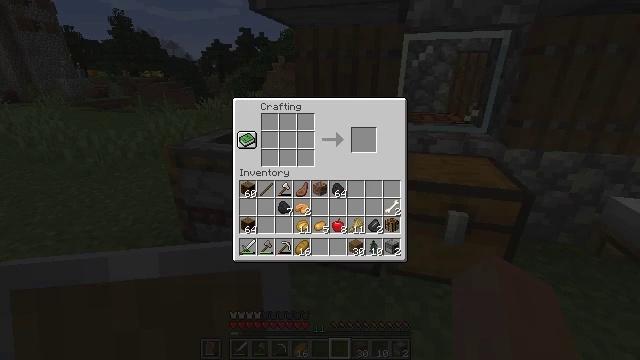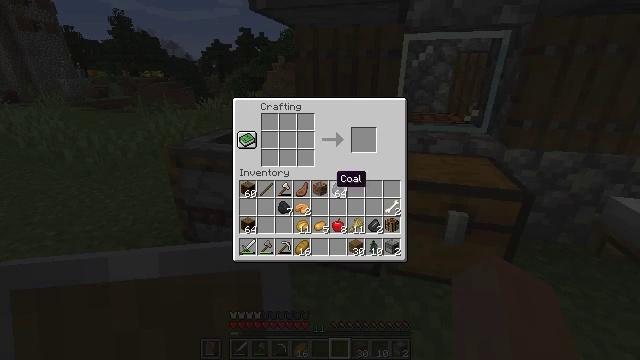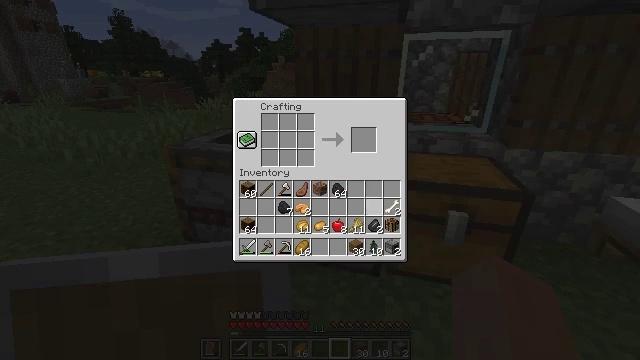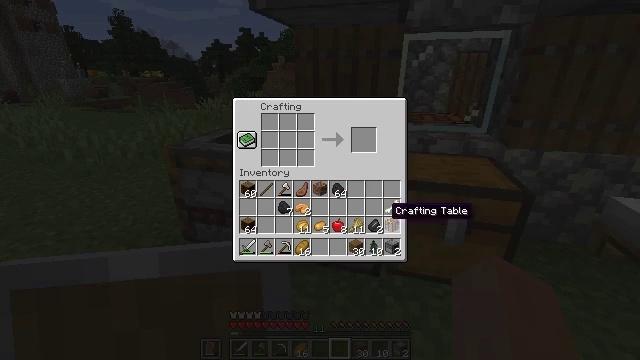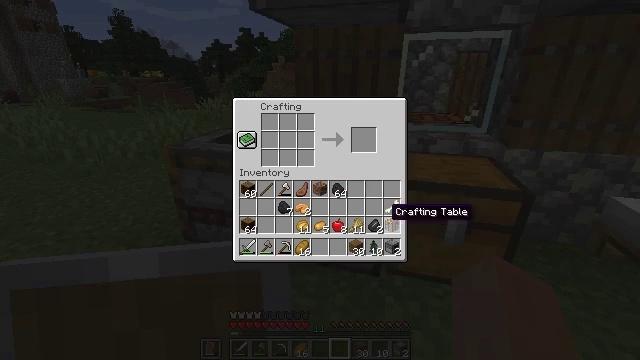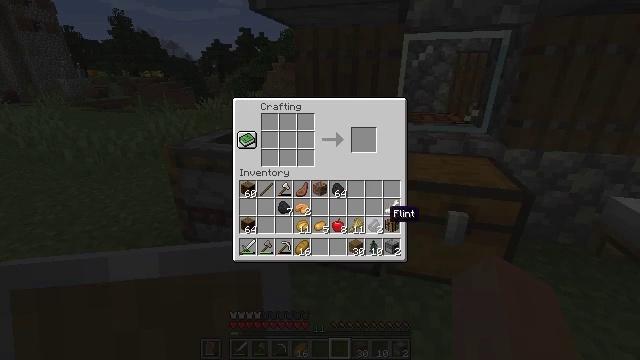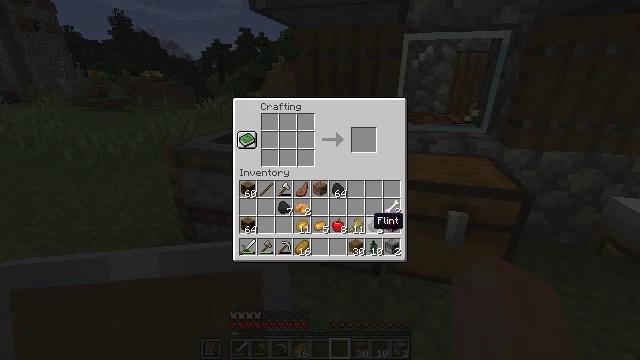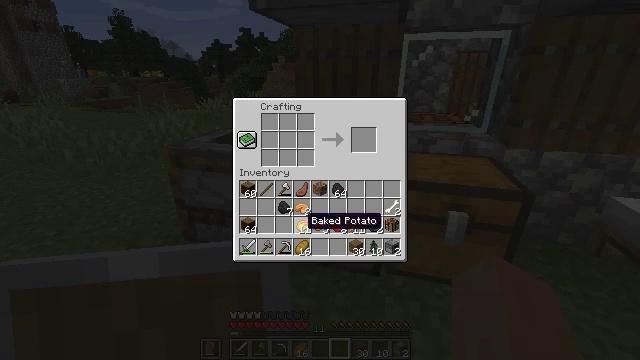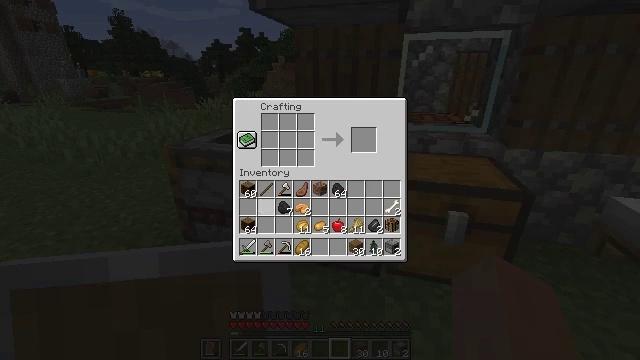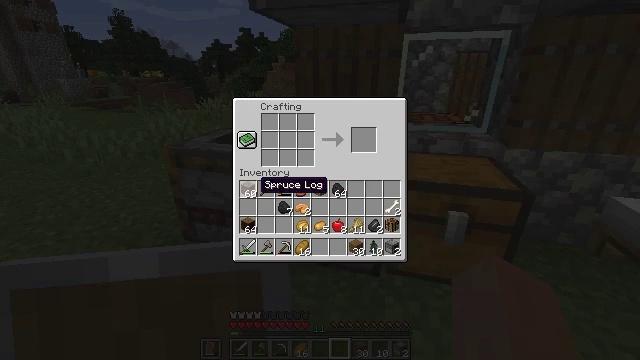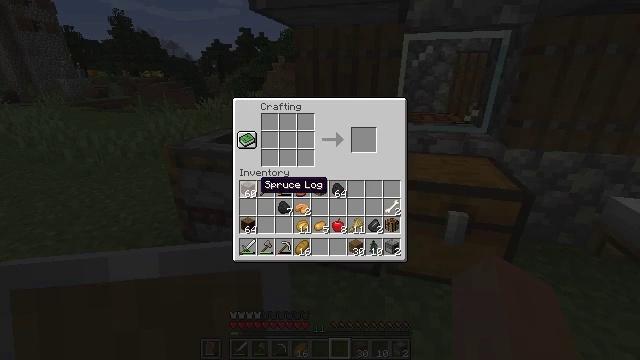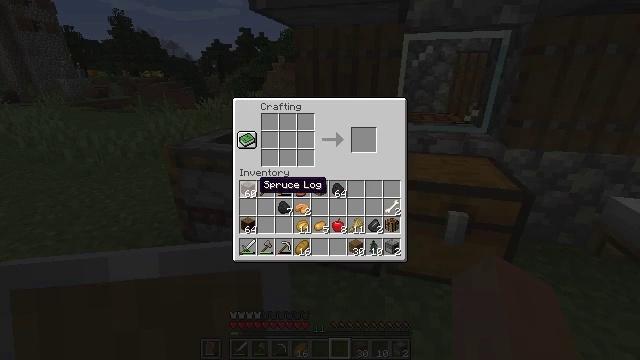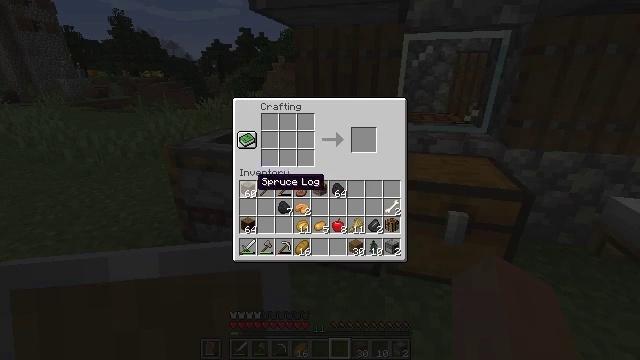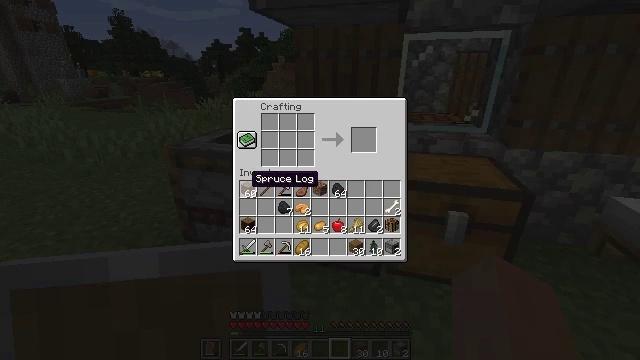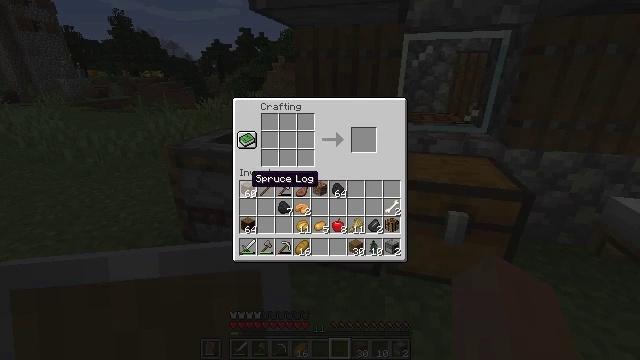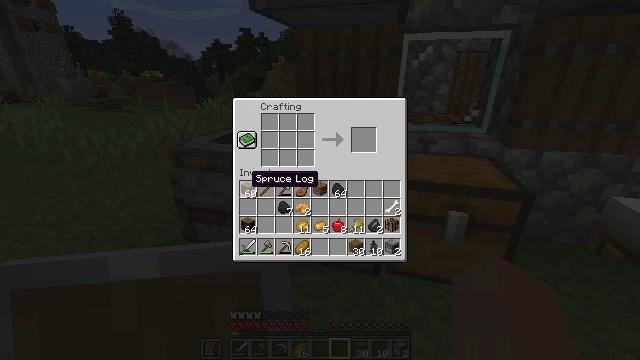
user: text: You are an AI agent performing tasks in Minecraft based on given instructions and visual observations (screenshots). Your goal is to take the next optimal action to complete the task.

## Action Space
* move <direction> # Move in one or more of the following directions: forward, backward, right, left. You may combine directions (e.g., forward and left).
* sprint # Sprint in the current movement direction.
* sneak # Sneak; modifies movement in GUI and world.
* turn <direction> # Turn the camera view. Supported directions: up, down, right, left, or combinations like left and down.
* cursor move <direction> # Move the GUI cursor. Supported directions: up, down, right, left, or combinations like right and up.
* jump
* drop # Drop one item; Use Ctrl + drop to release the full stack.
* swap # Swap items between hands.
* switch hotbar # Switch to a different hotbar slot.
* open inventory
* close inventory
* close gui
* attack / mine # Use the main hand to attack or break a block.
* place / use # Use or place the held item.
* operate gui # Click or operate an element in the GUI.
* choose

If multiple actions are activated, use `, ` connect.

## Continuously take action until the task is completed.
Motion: motion action
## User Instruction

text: Use a crafting grid to make spruce planks.
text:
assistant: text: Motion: cursor move right and down
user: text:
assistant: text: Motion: cursor move right and down
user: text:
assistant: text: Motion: no_op
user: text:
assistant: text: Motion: no_op
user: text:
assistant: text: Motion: no_op
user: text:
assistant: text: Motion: cursor move left and down
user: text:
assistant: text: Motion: cursor move left
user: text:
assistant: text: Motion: cursor move left and up
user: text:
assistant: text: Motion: cursor move left and up
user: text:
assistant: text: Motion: no_op
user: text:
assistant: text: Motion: no_op
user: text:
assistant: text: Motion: no_op
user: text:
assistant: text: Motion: no_op
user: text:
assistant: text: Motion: no_op
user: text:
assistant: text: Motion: no_op
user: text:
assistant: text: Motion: no_op
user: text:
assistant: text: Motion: no_op
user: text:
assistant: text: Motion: no_op
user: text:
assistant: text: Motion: no_op
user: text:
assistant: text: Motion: no_op
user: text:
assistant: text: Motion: no_op
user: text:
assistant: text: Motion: no_op
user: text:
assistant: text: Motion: no_op
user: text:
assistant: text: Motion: no_op
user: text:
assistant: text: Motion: no_op
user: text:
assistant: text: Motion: no_op
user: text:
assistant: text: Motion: no_op
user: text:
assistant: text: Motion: no_op
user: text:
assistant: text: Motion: no_op
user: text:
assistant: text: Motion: close inventory